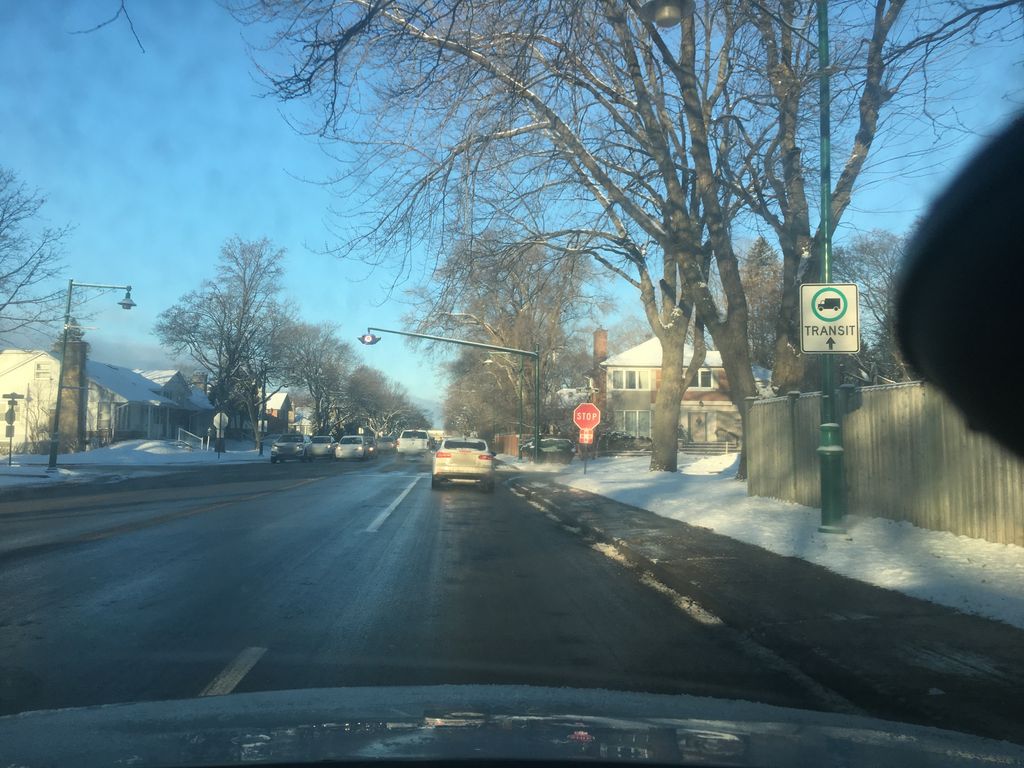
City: montreal